Question: I'm trying to manually animate in a UIView, contained in a UIViewController, from the top of the screen. This view will have a height of 150px.
I setup layout constraints for when it's "collapsed" and when it's "expanded" (shown). I animate between the two constraints when I want to hide/show, respectively.
I setup the view contained in this UIViewController in IB with a simple UILabel in the upper-left of the view.
'''
CGFloat closeUpViewHeight = 150.f;
self.closeUpViewController = [[[CloseUpViewController_Phone alloc] initWithNibName:@"CloseUpViewController_Phone"
bundle:nil]
autorelease];
[self addChildViewController:self.closeUpViewController];
[self.view addSubview:self.closeUpViewController.view];
[self.view addConstraint:[NSLayoutConstraint constraintWithItem:self.closeUpViewController.view
attribute:NSLayoutAttributeHeight
relatedBy:NSLayoutRelationEqual
toItem:nil
attribute:NSLayoutAttributeHeight
multiplier:0.f
constant:closeUpViewHeight]];
[self.view addConstraint:[NSLayoutConstraint constraintWithItem:self.closeUpViewController.view
attribute:NSLayoutAttributeWidth
relatedBy:NSLayoutRelationEqual
toItem:self.view
attribute:NSLayoutAttributeWidth
multiplier:1.f
constant:0.f]];
[self.view addConstraint:[NSLayoutConstraint constraintWithItem:self.closeUpViewController.view
attribute:NSLayoutAttributeCenterX
relatedBy:NSLayoutRelationEqual
toItem:self.view
attribute:NSLayoutAttributeCenterX
multiplier:1.f
constant:0.f]];
self.expandedCloseUpViewConstraint = [NSLayoutConstraint constraintWithItem:self.closeUpViewController.view
attribute:NSLayoutAttributeTop
relatedBy:NSLayoutRelationEqual
toItem:self.view
attribute:NSLayoutAttributeTop
multiplier:0.f
constant:0.f];
self.collapsedCloseUpViewConstraint = [NSLayoutConstraint constraintWithItem:self.closeUpViewController.view
attribute:NSLayoutAttributeBottom
relatedBy:NSLayoutRelationEqual
toItem:self.view
attribute:NSLayoutAttributeTop
multiplier:1.f
constant:-1.f];
'''
Anyone know why the resulting UILabel has aliasing problems?

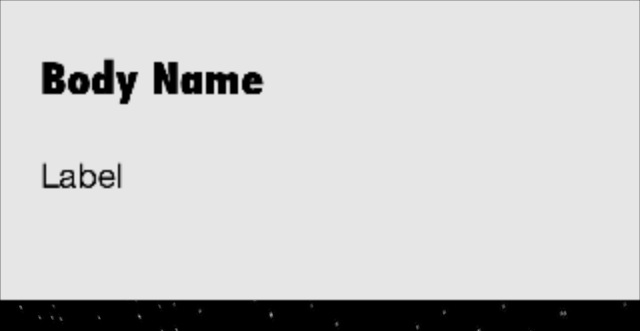
Answer: Fixed my problem, pretty dumb mistake.
Inside the setup for my view controller, I added a drop shadow to the UIView and accidentally had carried over this:
'''
self.view.layer.masksToBounds = NO;
self.view.layer.shadowOffset = CGSizeMake(0, 2);
self.view.layer.shadowRadius = 3;
self.view.layer.shadowOpacity = 0.8;
self.view.layer.shouldRasterize = YES; //<--- Don't rasterize.
'''
Removing the 'shouldRasterize' line fixes the issue here.